Question: I have a list repeated in DOM with 'ng-repeat'. The rows have 'transition' property defined on them in CSS. At times after some manipulation to the repeated list, stale nodes remain in the DOM which look like following:

These have animation classes (ng-animate, ng-leave etc) on them so it looks like animation is in progress on them. And when I hover on those nodes, they go away immediately.
Anyone facing such issue?
This was a bug in angular which has been solved in 1.2.15.
<URL>
Solved now :)
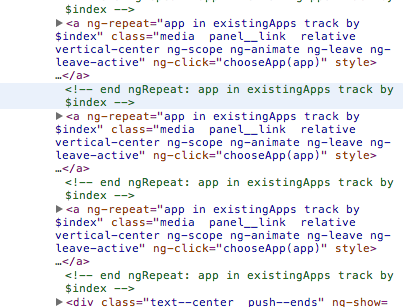
Answer: This was a bug in angular-animate module which has been solved in 1.2.15.
<URL>
For the curious, this was the fix: <URL>